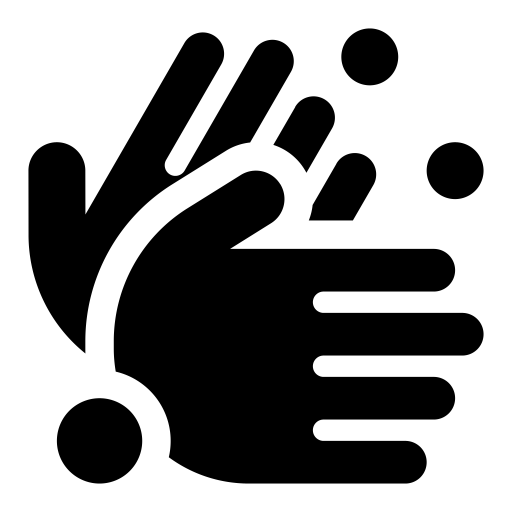
Tags: icon, FontAwesome, fa-icon, solid, hands, bubbles